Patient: sex M, age 47
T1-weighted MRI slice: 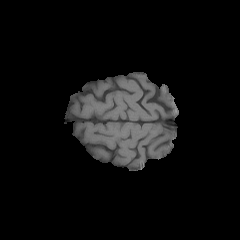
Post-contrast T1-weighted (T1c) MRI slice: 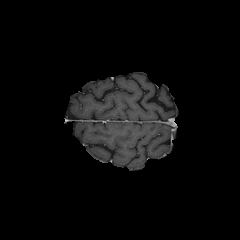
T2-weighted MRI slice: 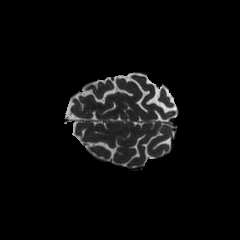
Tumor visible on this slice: no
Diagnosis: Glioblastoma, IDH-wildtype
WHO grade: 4